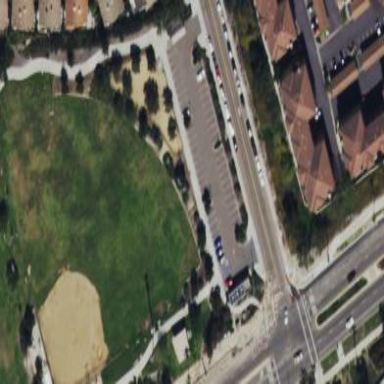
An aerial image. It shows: Baseball pitch for leisure land.